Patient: sex F, age 33
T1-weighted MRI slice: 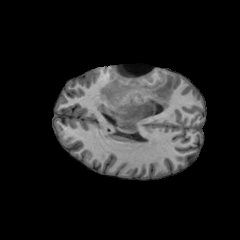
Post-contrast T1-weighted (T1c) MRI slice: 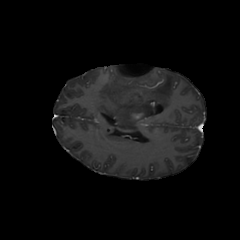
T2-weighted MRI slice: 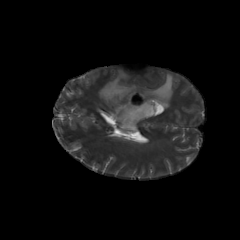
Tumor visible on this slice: yes
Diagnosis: Glioblastoma, IDH-wildtype
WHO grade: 4